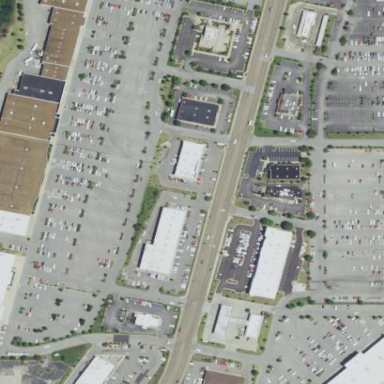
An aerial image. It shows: Retail area.